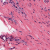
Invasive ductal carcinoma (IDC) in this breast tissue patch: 0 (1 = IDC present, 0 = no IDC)